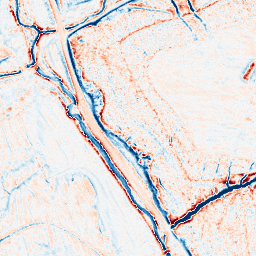
Category: edge_preserving
Decomposition family: anisotropic_diffusion
Decomposition parameters: iterations: 50
kappa: 30
gamma: 0.05
Upsampling method: quadratic
Upsampling parameters: scale: 8
Upsampling scale: 8